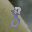
Label: 8